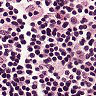
Metastatic tissue present: no